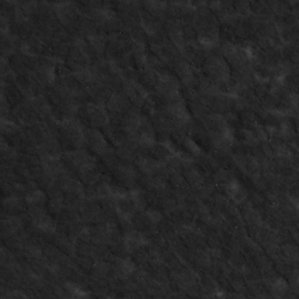
Label: non_frost